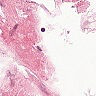
Metastatic tissue present: no